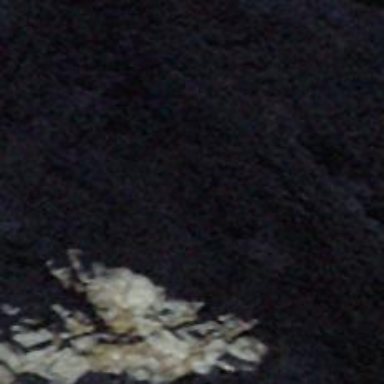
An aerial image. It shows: Natural cliff.